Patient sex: F
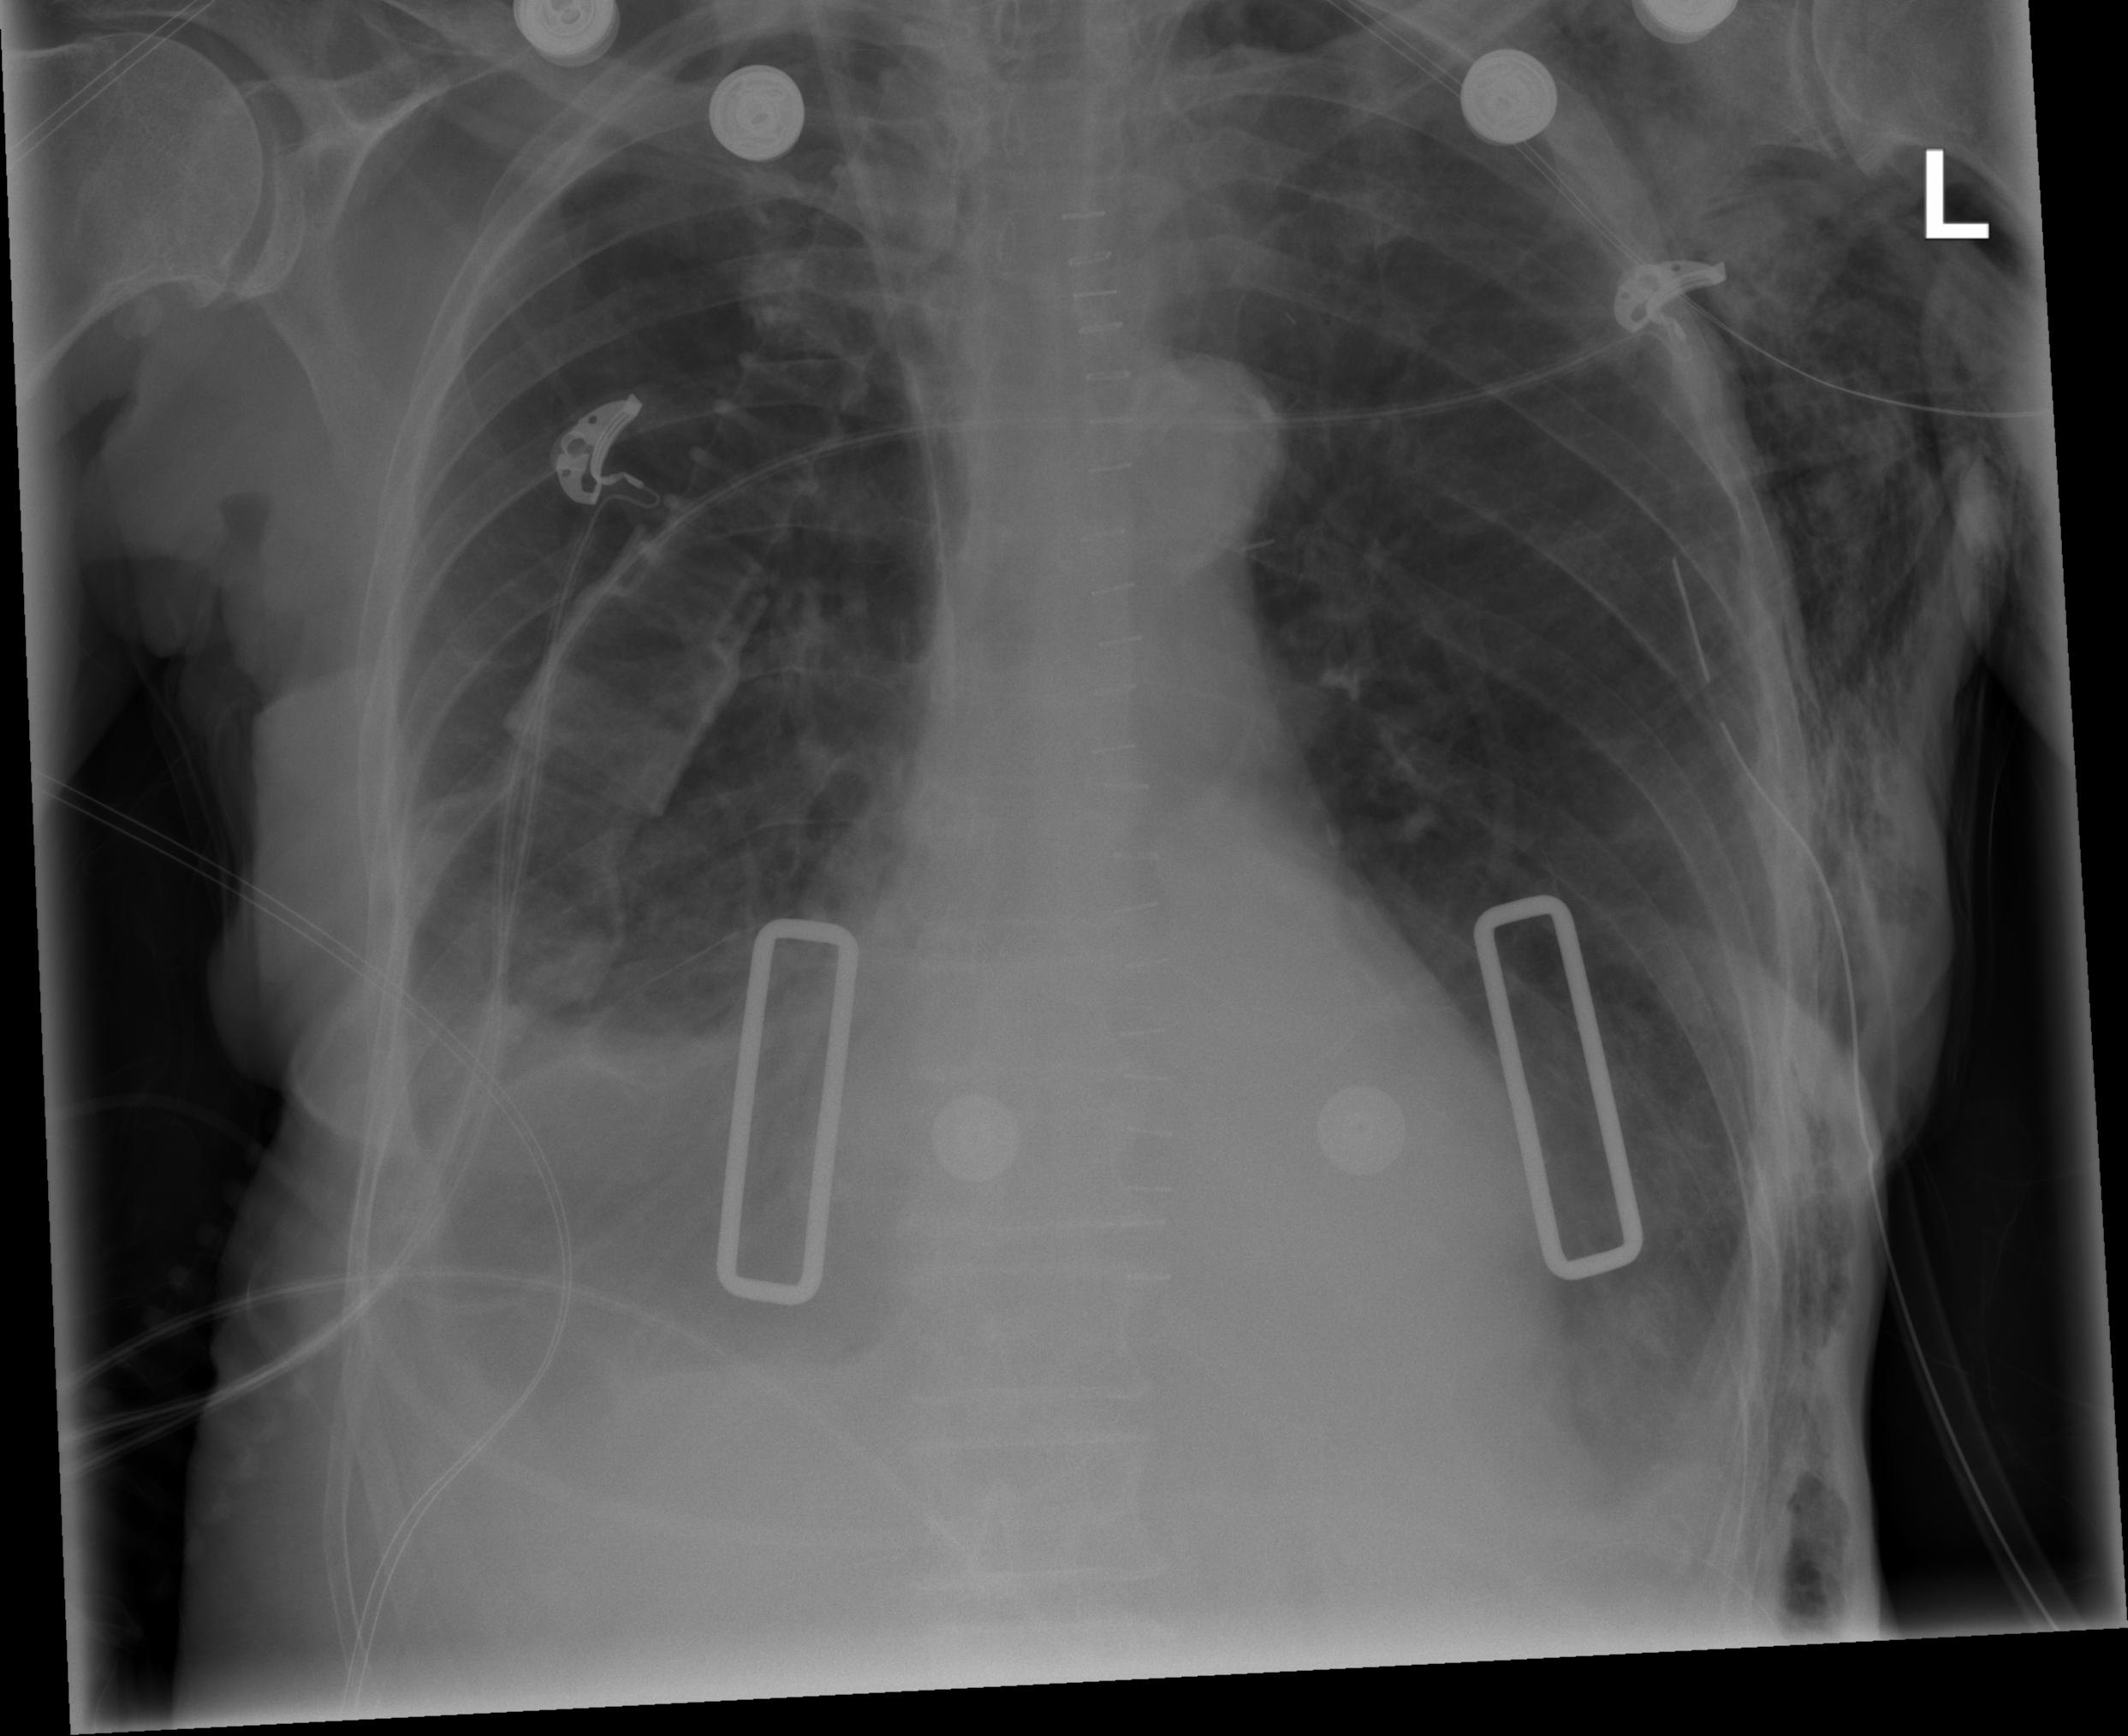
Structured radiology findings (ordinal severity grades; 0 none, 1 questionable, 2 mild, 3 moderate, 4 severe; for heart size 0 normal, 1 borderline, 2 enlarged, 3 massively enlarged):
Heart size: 0
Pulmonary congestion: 0
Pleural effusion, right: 2
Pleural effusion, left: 0
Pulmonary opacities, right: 0
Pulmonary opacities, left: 0
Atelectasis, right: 2
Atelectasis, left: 0